【题型】填空题　【知识点】平面几何　【难度】hard
在 $\triangle ABC$ 中，$AB=4$，$AC=3$，$\angle BAC=90^\circ$，$D$ 在边 $BC$ 上，延长 $AD$ 到 $P$，使得 $AP=9$，若 $\overrightarrow{PA}=m\overrightarrow{PB}+\left(\frac{3}{2}-m\right)\overrightarrow{PC}$（$m$ 为常数），则 $CD$ 的长度是\underline{\quad\quad\quad}。

\vspace{1em}
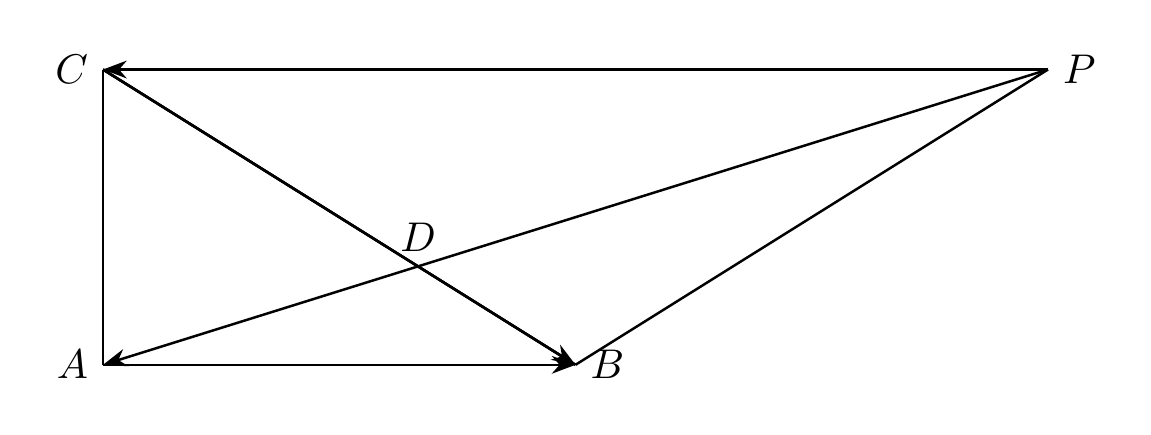
【解答】
【答案】$\boldsymbol{\frac{18}{5}}$ 或 $\boldsymbol{0}$

【分析】根据题设条件可设 $\overrightarrow{PA}=\lambda\overrightarrow{PD}(\lambda>0)$，结合 $\overrightarrow{PA}=m\overrightarrow{PB}+\left(\frac{3}{2}-m\right)\overrightarrow{PC}$ 与 $B,D,C$ 三点共线，可求得 $\lambda$，再根据勾股定理求出 $BC$，然后根据余弦定理即可求解。

【解析】$\because A,D,P$ 三点共线，

$\therefore$ 可设 $\overrightarrow{PA}=\lambda\overrightarrow{PD}(\lambda>0)$，

$\because \overrightarrow{PA}=m\overrightarrow{PB}+\left(\frac{3}{2}-m\right)\overrightarrow{PC}$，

$\therefore \lambda\overrightarrow{PD}=m\overrightarrow{PB}+\left(\frac{3}{2}-m\right)\overrightarrow{PC}$，即 $\overrightarrow{PD}=\frac{m}{\lambda}\overrightarrow{PB}+\frac{\left(\frac{3}{2}-m\right)}{\lambda}\overrightarrow{PC}$

若 $m\neq 0$ 且 $m\neq \frac{3}{2}$，则 $B,D,C$ 三点共线，

$\therefore \frac{m}{\lambda}+\frac{(\frac{3}{2}-m)}{\lambda}=1$，即 $\lambda=\frac{3}{2}$，

$\because AB=4$，$AC=3$，$\angle BAC=90^\circ$，

$\therefore BC=5$，

设 $CD=x$，$\angle CDA=\theta$，则 $BD=5-x$，$\angle BDA=\pi-\theta$，

$\therefore$ 根据余弦定理可得 $\cos\theta=\frac{AD^2+CD^2-AC^2}{2AD\cdot CD}=\frac{x}{6}$，$\cos(\pi-\theta)=\frac{AD^2+BD^2-AB^2}{2AD\cdot BD}=\frac{(5-x)^2-7}{6(5-x)}$，

$\because \cos\theta+\cos(\pi-\theta)=0$，

$\therefore \frac{x}{6}+\frac{(5-x)^2-7}{6(5-x)}=0$，解得 $x=\frac{18}{5}$，

$\therefore CD$ 的长度为 $\frac{18}{5}$。

当 $m=0$ 时，$\overrightarrow{PA}=\frac{3}{2}\overrightarrow{PC}$，$C,D$ 重合，此时 $CD$ 的长度为 $0$，

当 $m=\frac{3}{2}$ 时，$\overrightarrow{PA}=\frac{3}{2}\overrightarrow{PB}$，$B,D$ 重合，此时 $PA=12$，不合题意，舍去。

故答案为：$0$ 或 $\frac{18}{5}$。

【点睛】本题考查了平面向量知识的应用、余弦定理的应用以及求解运算能力，解答本题的关键是设出 $\overrightarrow{PA}=\lambda\overrightarrow{PD}(\lambda>0)$。